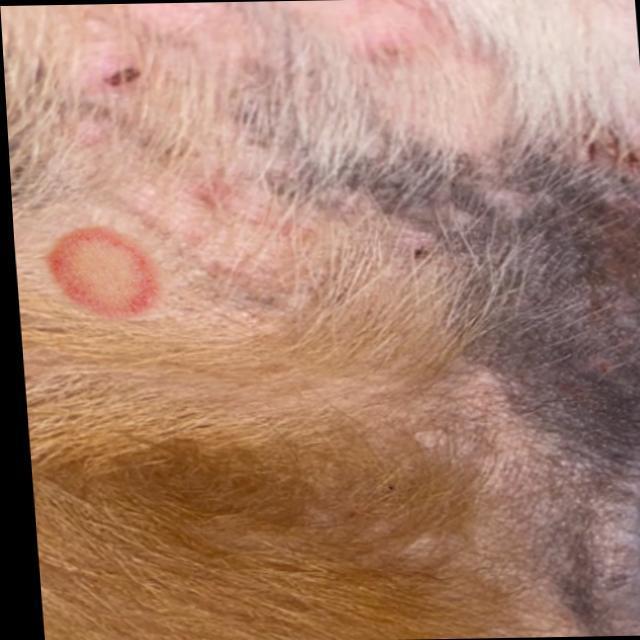
Canine ringworm (Dermatophytosis) — fungal infection caused by Microsporum or Trichophyton. Presents with circular alopecia, scaling, crusting, and broken hairs.